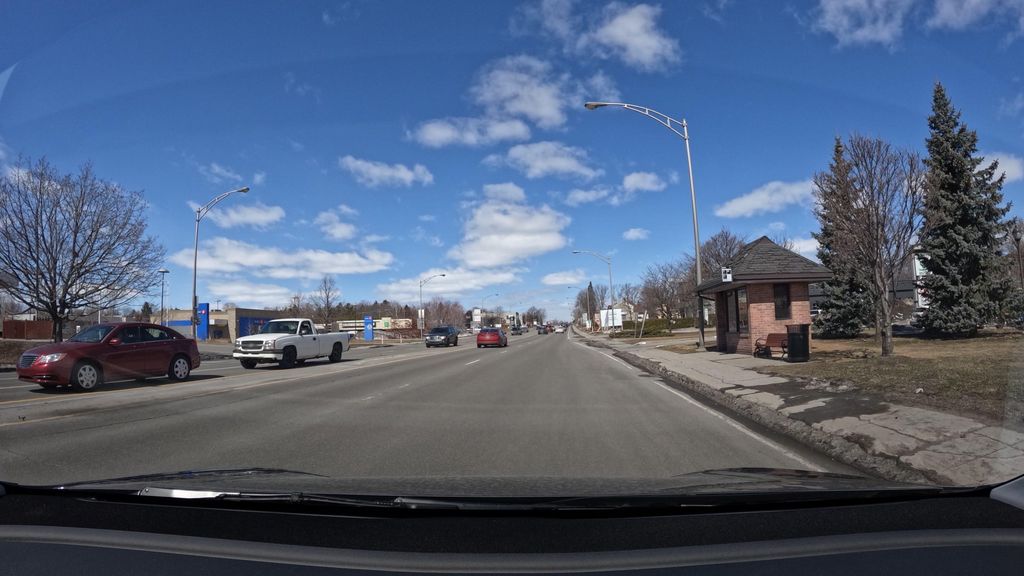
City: montreal